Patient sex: F
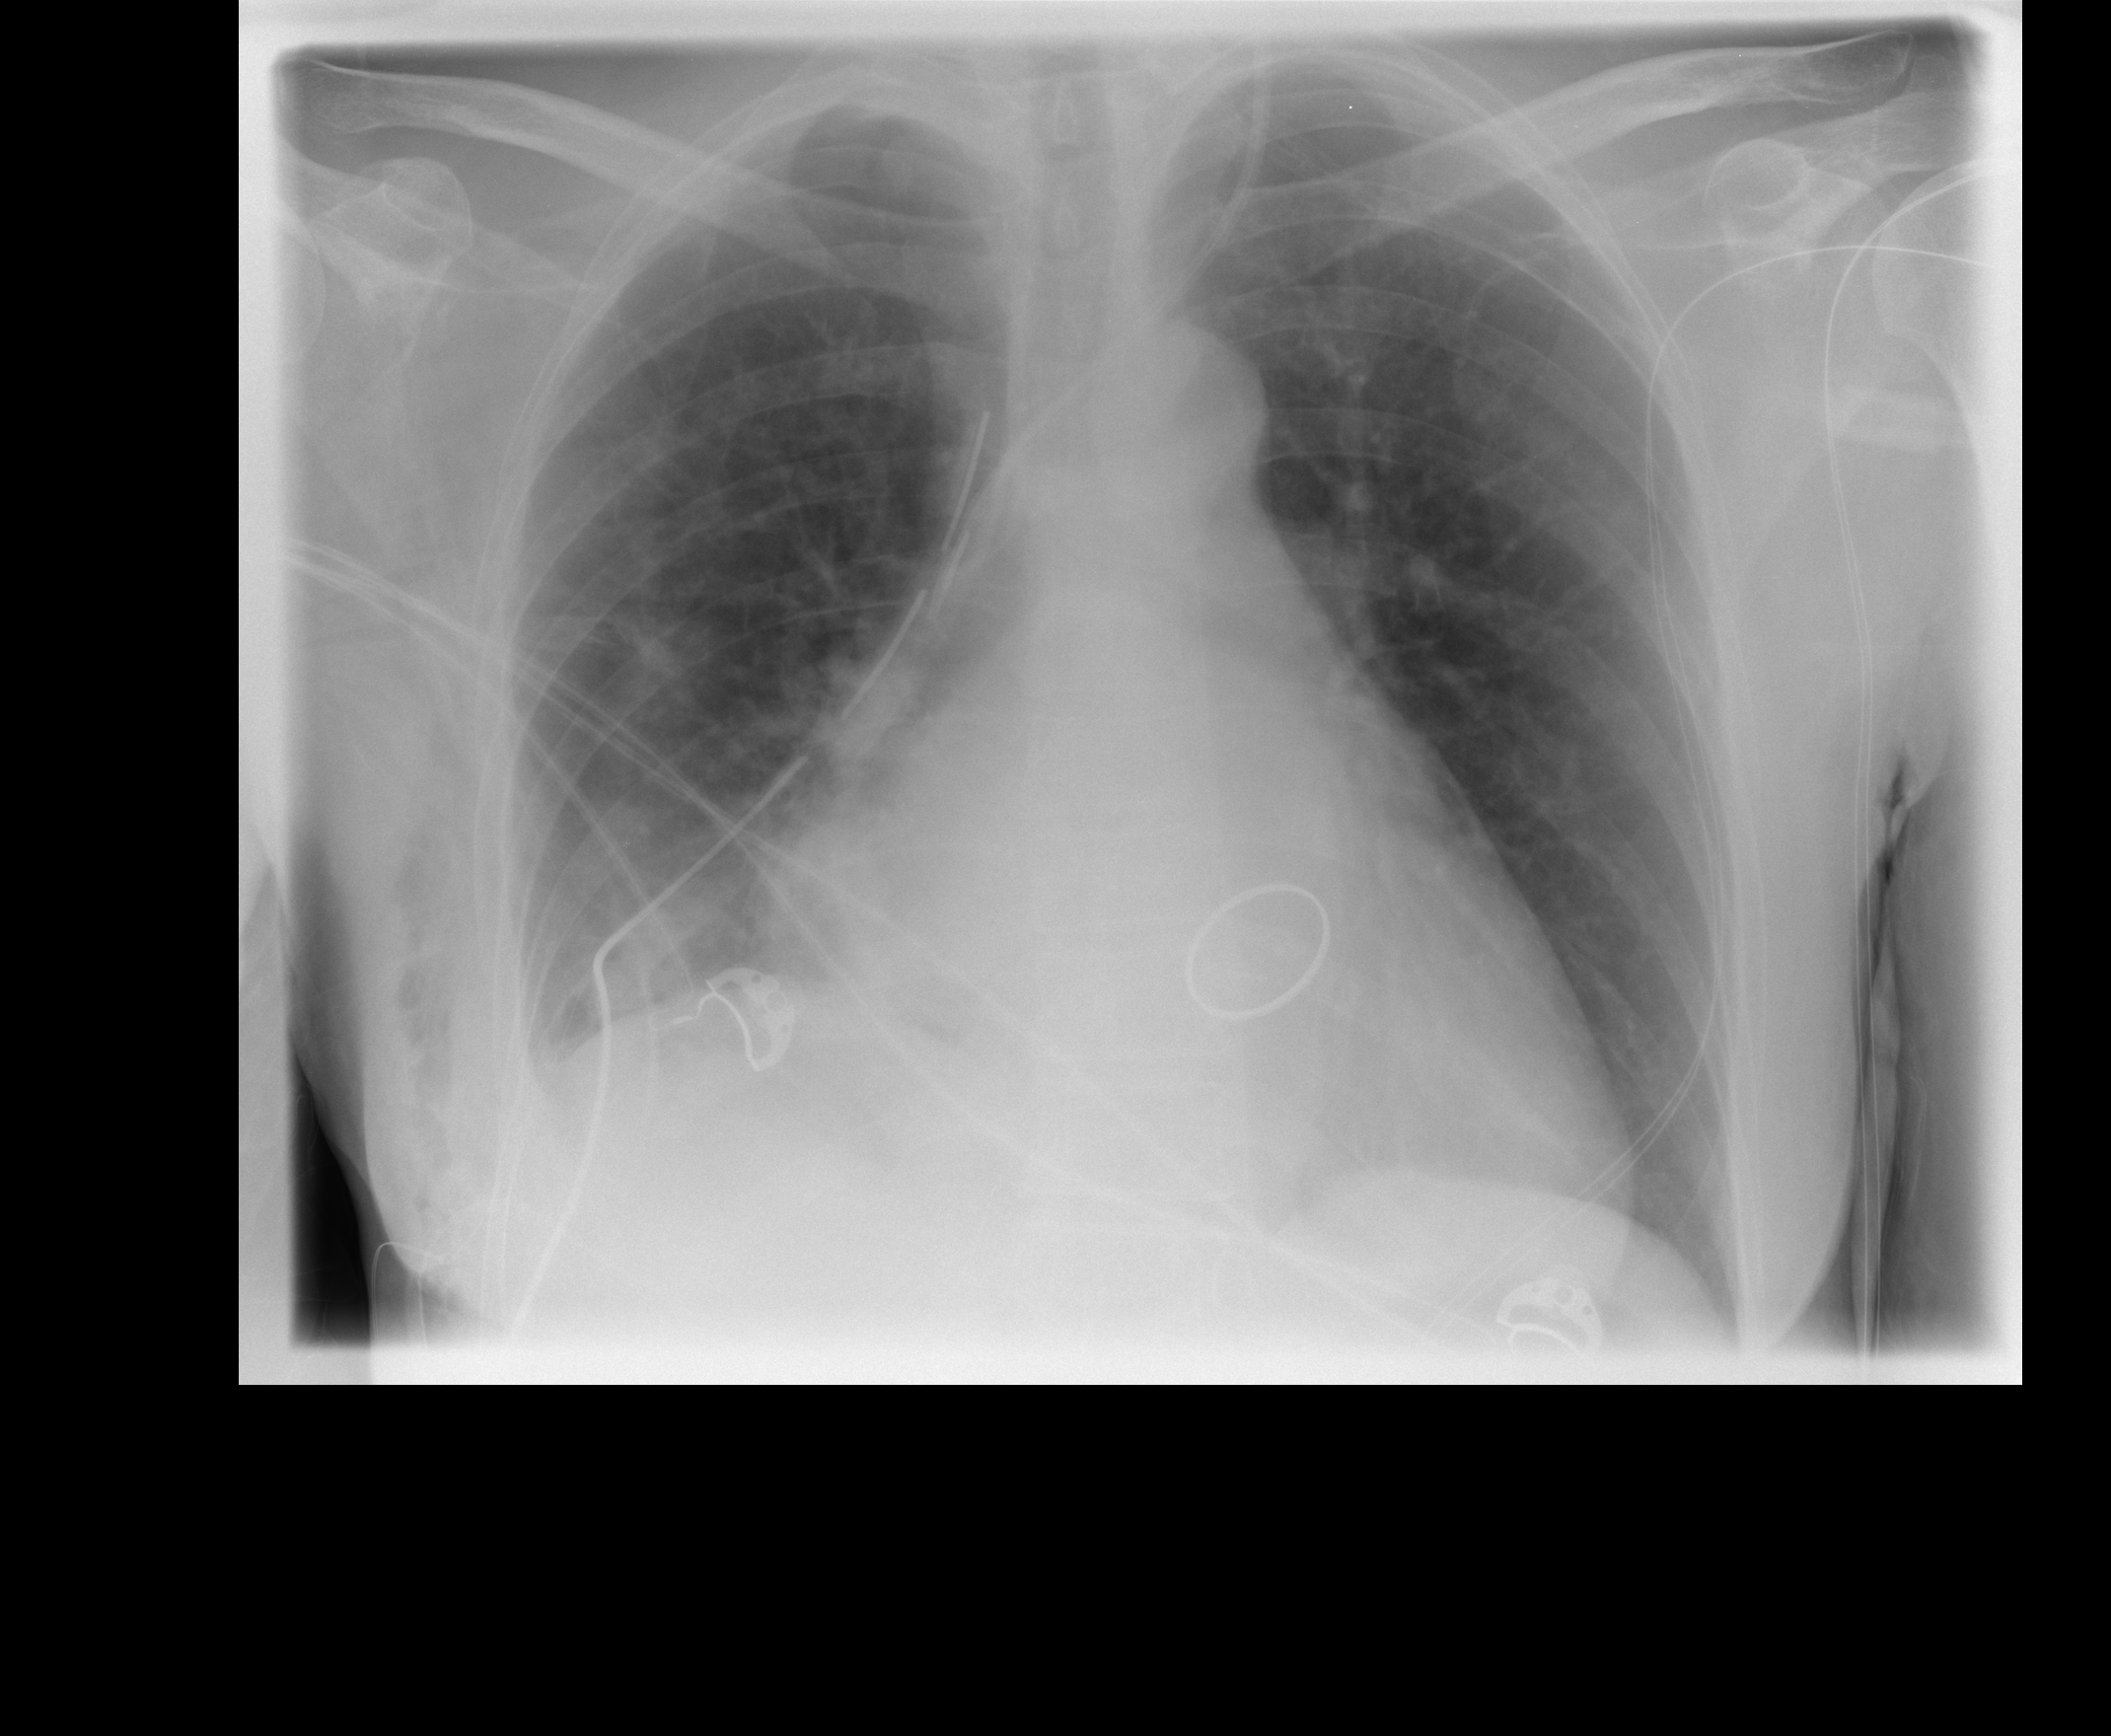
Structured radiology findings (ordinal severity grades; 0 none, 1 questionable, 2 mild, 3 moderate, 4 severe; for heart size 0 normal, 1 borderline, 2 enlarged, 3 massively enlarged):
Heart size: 0
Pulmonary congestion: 0
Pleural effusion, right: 1
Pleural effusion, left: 0
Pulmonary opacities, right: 0
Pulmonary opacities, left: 0
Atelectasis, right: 2
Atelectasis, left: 0